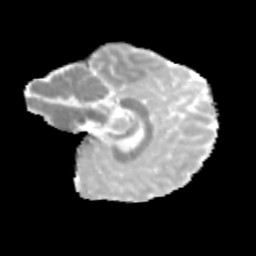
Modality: MD
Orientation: sagittal
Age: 13
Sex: male
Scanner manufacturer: siemens
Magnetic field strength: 3 T
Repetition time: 3.8 s
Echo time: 0.07 s